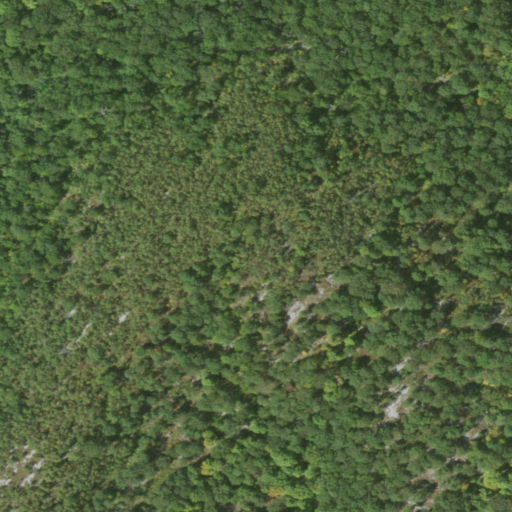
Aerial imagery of mountain in New York named Turkey Mountain containing deciduous forest, pasture, and shrub